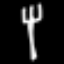
Label: fork